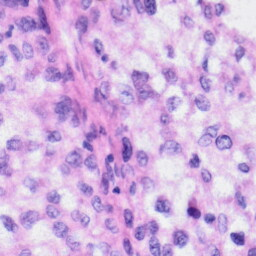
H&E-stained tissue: Liver